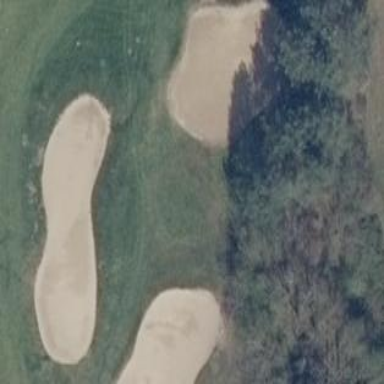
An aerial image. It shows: Golf bunker.